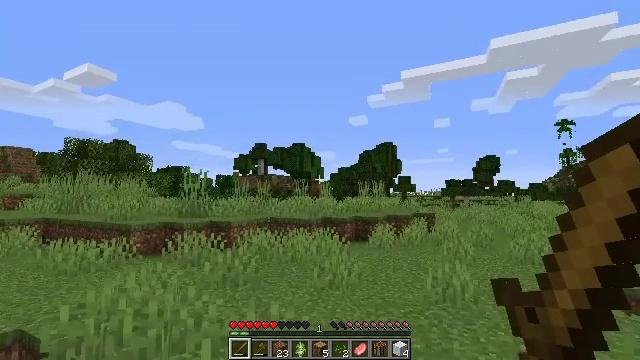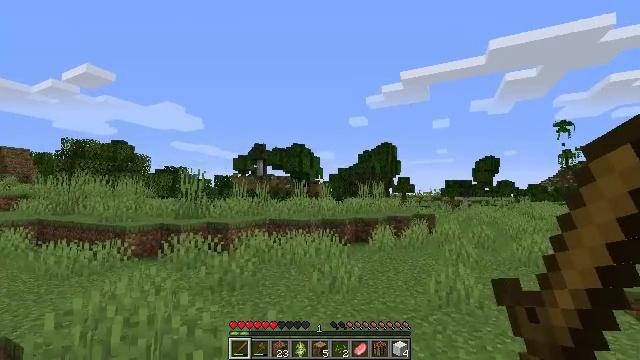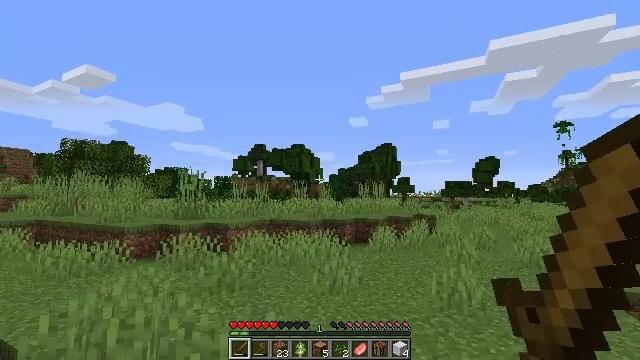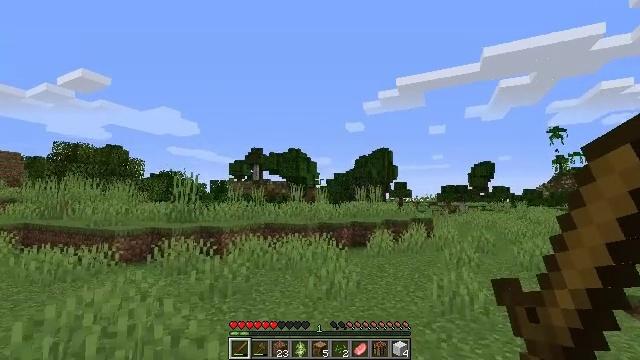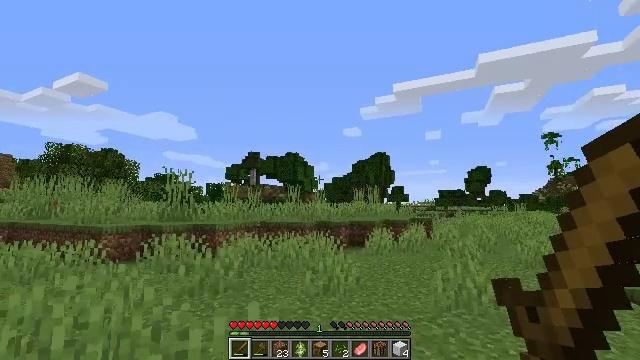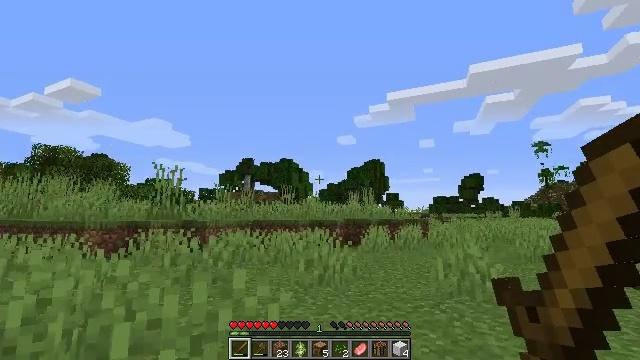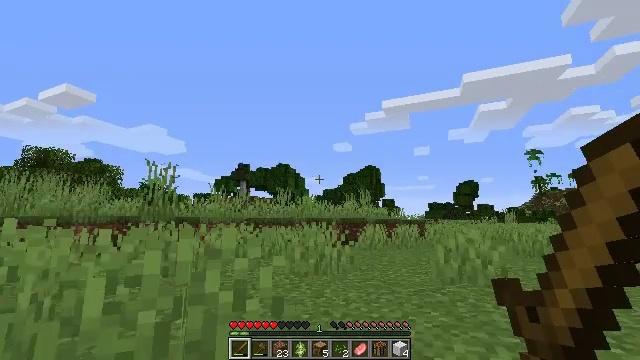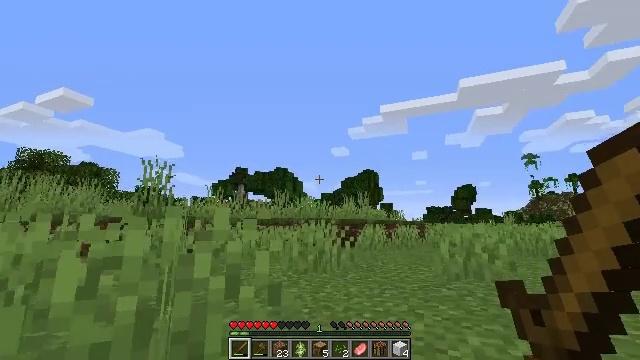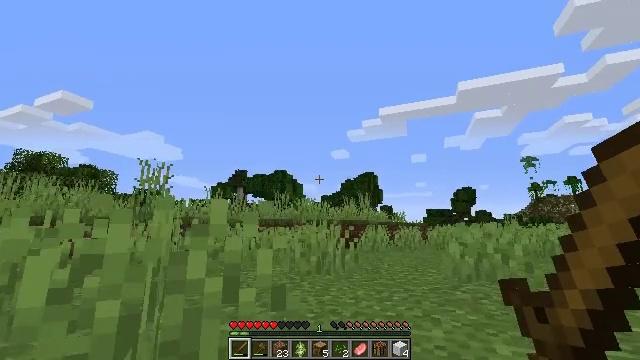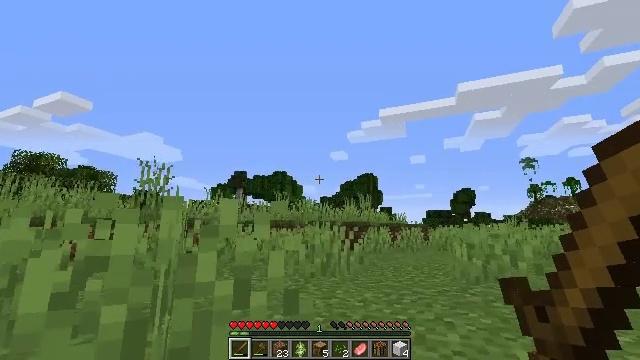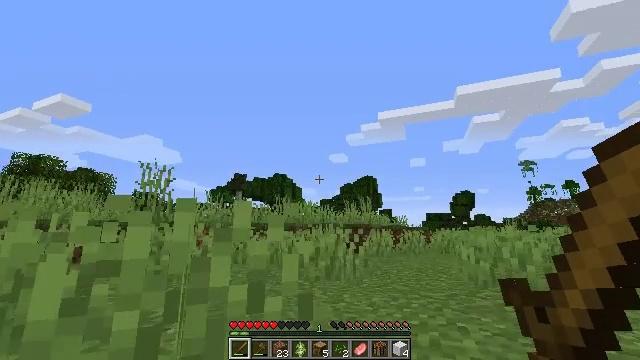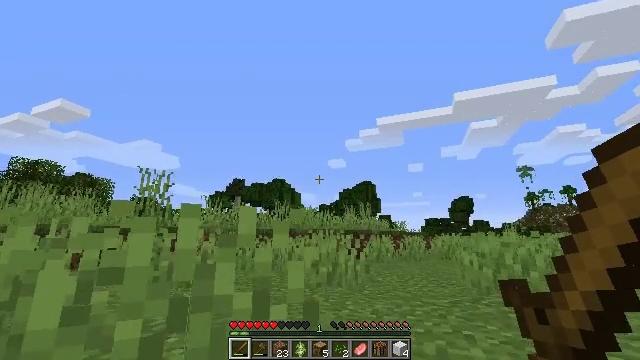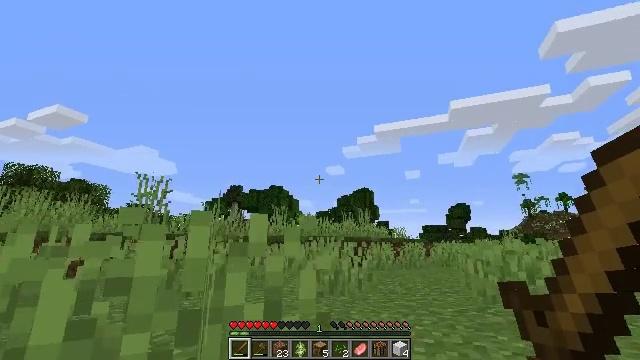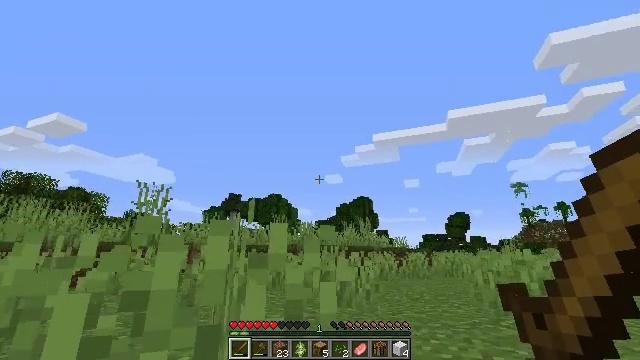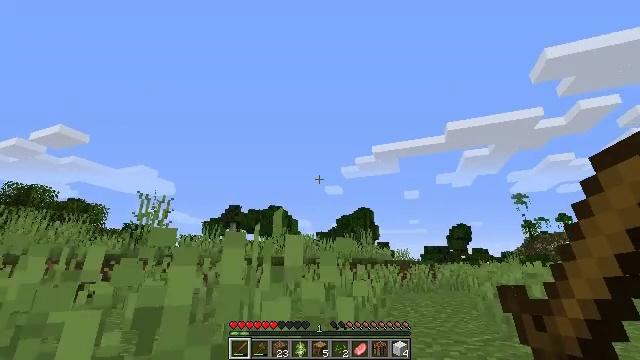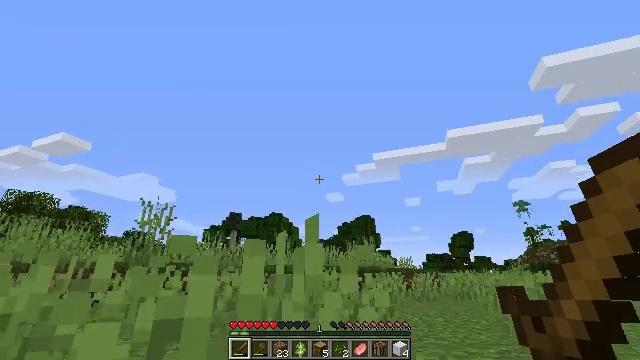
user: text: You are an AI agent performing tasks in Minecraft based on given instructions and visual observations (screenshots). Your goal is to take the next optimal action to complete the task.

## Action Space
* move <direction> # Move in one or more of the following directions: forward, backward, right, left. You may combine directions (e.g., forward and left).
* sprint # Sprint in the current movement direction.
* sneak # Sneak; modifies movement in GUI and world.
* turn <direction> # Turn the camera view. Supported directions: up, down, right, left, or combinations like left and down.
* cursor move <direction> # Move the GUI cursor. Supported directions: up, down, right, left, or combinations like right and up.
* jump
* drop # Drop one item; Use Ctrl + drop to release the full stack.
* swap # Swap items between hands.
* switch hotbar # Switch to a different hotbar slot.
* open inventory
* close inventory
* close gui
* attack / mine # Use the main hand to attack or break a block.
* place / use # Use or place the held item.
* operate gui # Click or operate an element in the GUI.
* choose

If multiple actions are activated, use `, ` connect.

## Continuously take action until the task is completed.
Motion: motion action
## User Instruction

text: Collect the grass block using a shovel.
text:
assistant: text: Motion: move forward
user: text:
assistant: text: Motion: move forward
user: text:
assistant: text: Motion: move forward, turn up
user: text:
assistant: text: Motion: move forward, turn up
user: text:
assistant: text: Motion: move forward, turn right and up
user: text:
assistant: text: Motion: move forward, turn up
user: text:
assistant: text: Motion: move forward, turn up
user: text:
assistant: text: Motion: move forward
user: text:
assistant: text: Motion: move forward
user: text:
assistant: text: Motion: move forward
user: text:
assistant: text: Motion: move forward, turn up
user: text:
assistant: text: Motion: move forward, turn up
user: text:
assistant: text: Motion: move forward, turn up
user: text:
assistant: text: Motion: move forward, turn up
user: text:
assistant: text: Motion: move forward, turn up
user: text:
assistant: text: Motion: move forward, turn up, jump
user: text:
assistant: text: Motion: move forward, turn up, jump
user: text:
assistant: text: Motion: move forward, jump
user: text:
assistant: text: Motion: move forward, turn up
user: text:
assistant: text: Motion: move forward, turn up
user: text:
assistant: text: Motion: move forward, turn up
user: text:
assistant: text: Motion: move forward, turn left and up
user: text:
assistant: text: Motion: move forward, turn up
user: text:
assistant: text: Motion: move forward
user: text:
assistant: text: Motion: move forward
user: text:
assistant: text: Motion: move forward
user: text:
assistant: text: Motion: move forward
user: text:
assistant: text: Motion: move forward, turn left and down
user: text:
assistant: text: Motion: move forward, turn left and down
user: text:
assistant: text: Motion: move forward, turn left and down